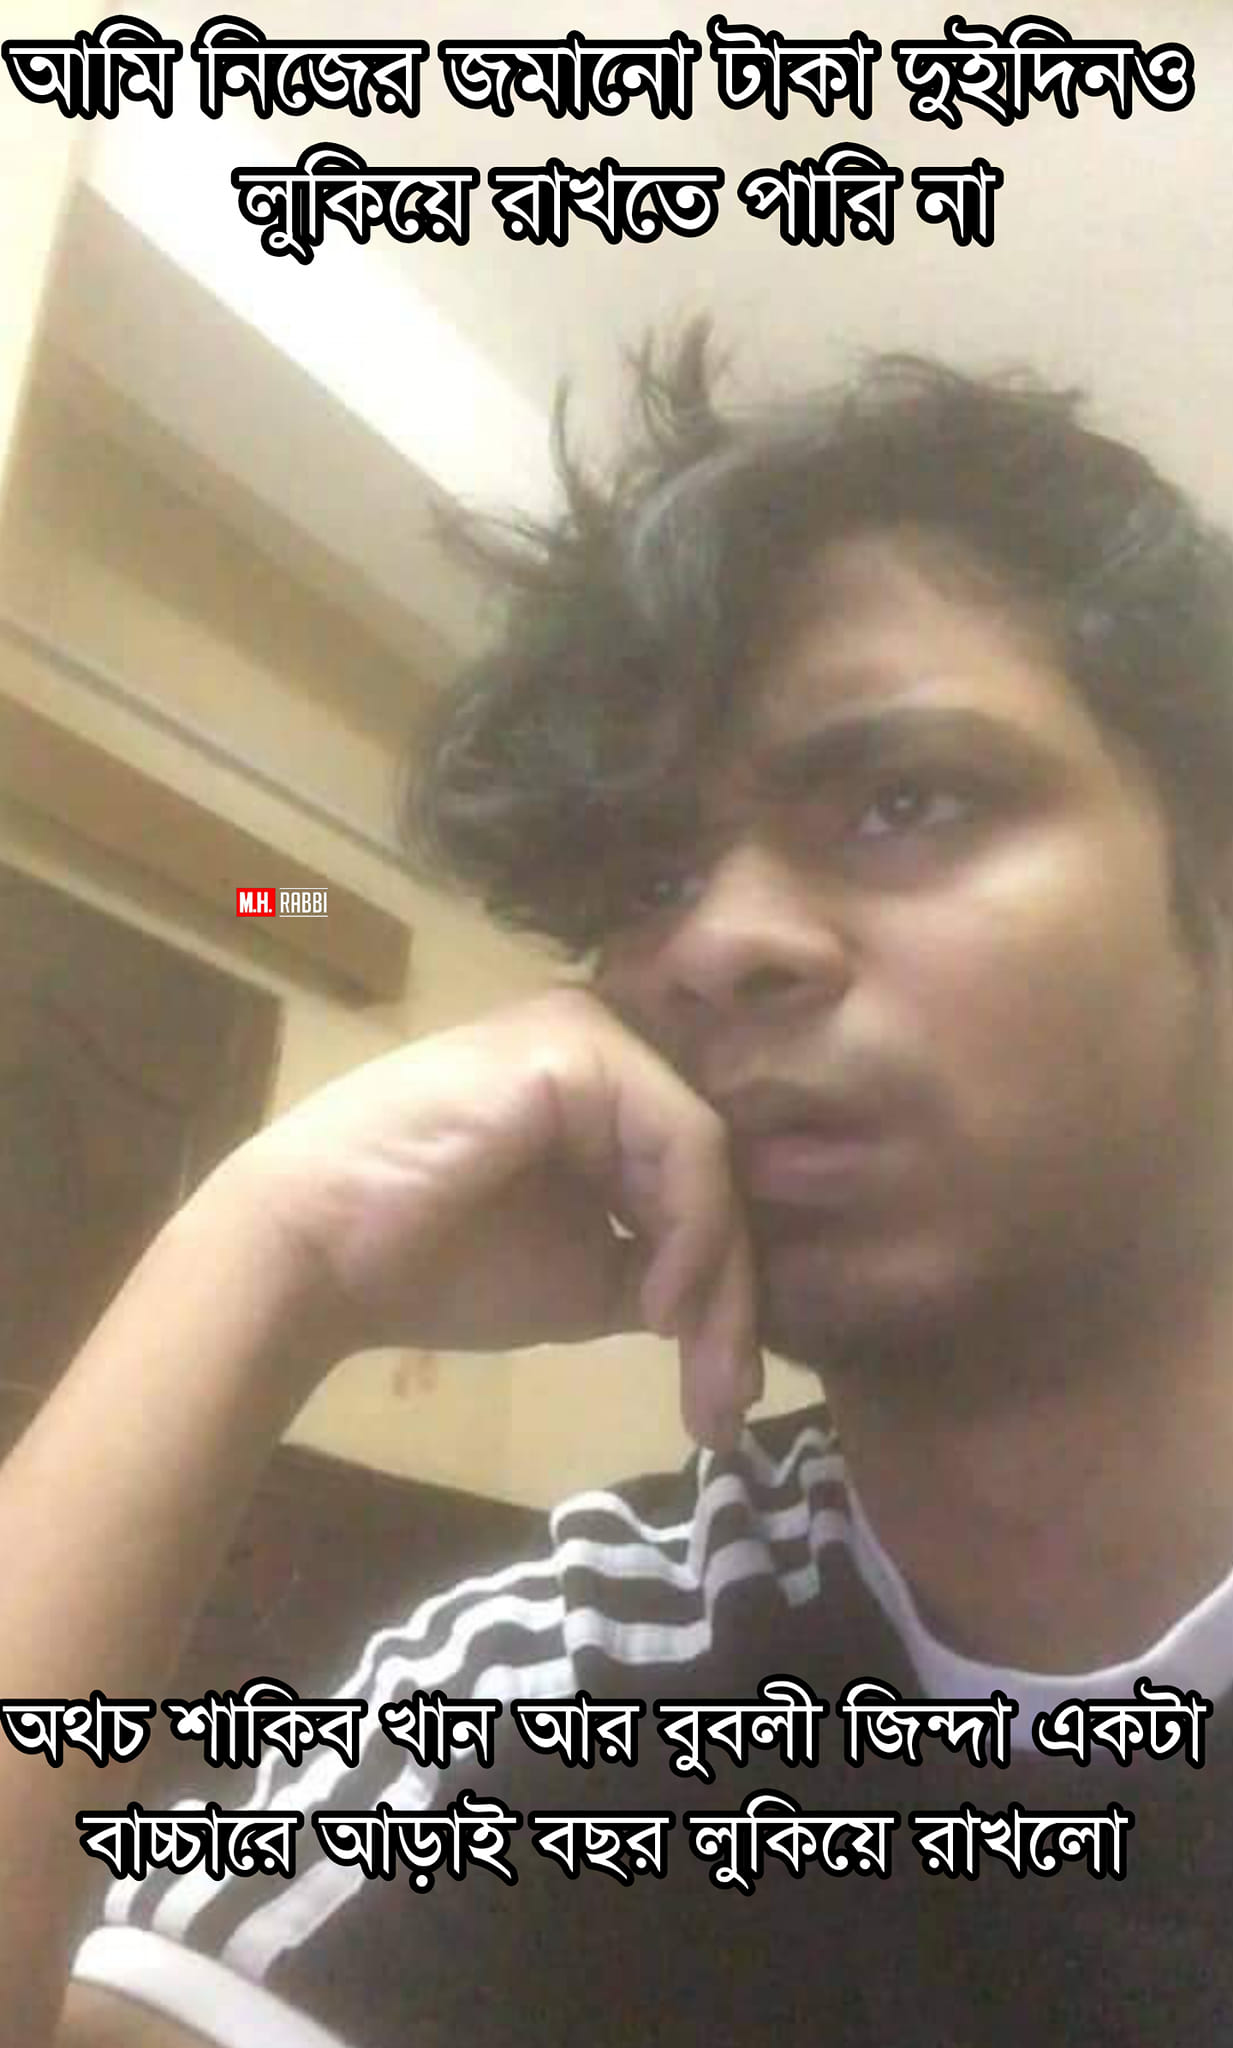
Caption: আমি নিজের জমানো টাকা দুইদিনও লুকিয়ে রাখতে পারি না    অথচ শাকিব খান আর বুবলী জিন্দা একটা বাচ্চারে আড়াই বছর লুকিয়ে রাখলো
Label: non-hate